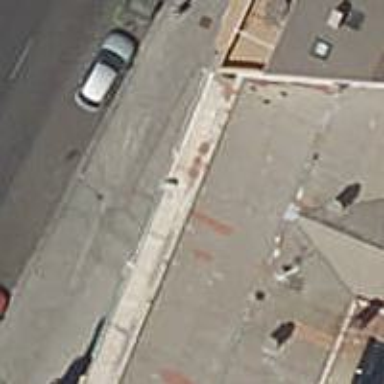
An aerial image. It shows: Car shop.